Question: how can I change the default bluish selectionColor on fabric.js? I've tried to change these lines in fabric.js but got no effect:
'''
selectionColor: 'rgba(17,119,255,0.3)',
selectionBorderColor: 'rgba(255, 255, 255, 0.3)',
editingBorderColor: 'rgba(102,153,255,0.25)',
'''
Is there any other way?

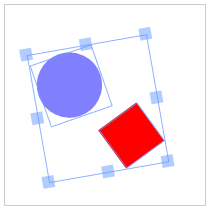
Answer:
ok, now i see what you need exactly, you want to change the border of the selected grouped object and maybe the squares on the border too.
i tested it on kitchensink, and it works,
you have to catch the selection event , and inside the event you change the and properties of the .
'''
canvas.on('object:selected', function(o){
var activeObj = o.target;
if(activeObj.get('type') == 'group') {
activeObj.set({'borderColor':'#fbb802','cornerColor':'#fbb802'});
}
});
'''
hope helps, good luck.